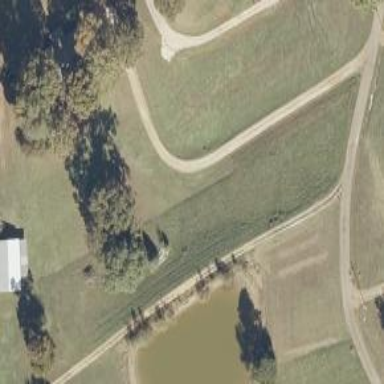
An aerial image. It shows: Driveway leading to service road.